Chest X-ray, PA view. Patient: 62 years old, sex M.
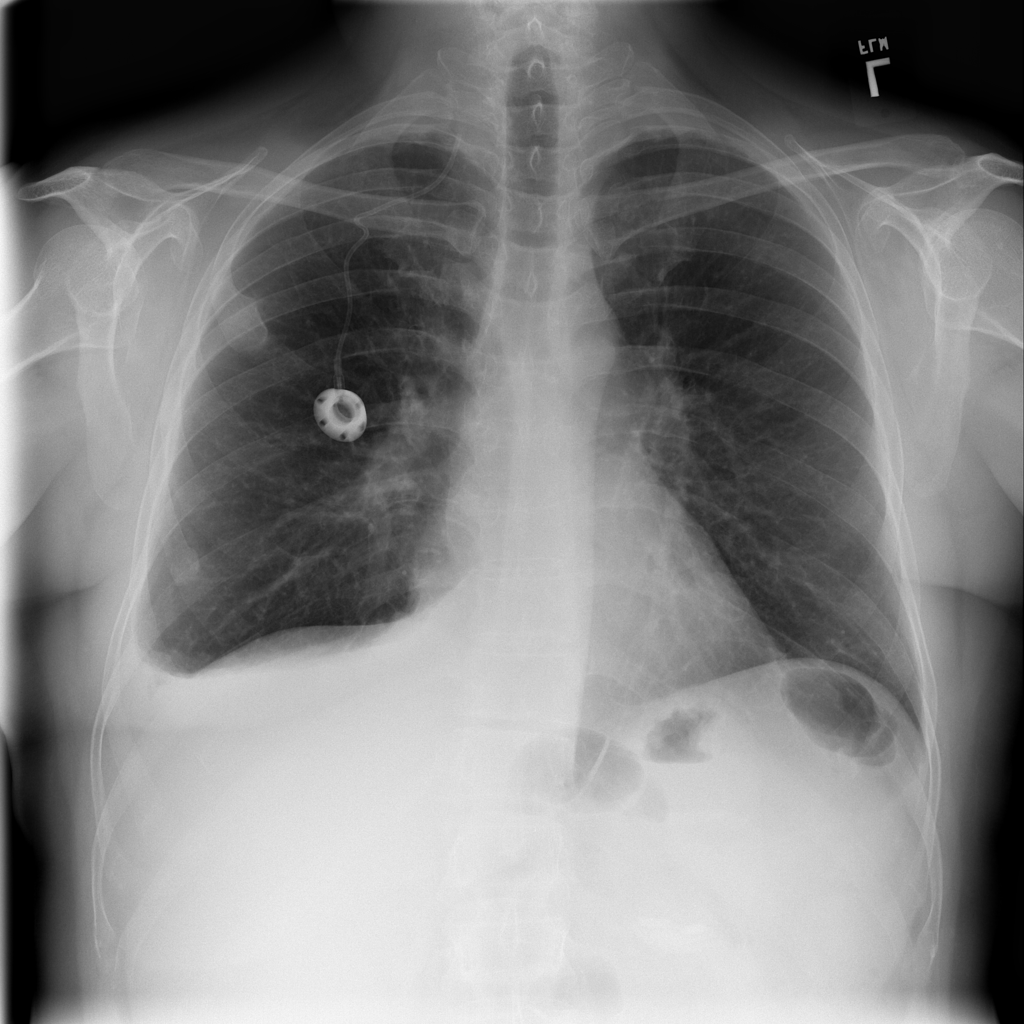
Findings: Effusion